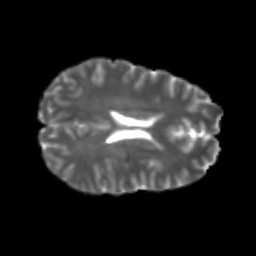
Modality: T2w
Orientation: axial
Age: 24
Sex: male
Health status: healthy
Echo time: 0.074 s